Chest X-ray:
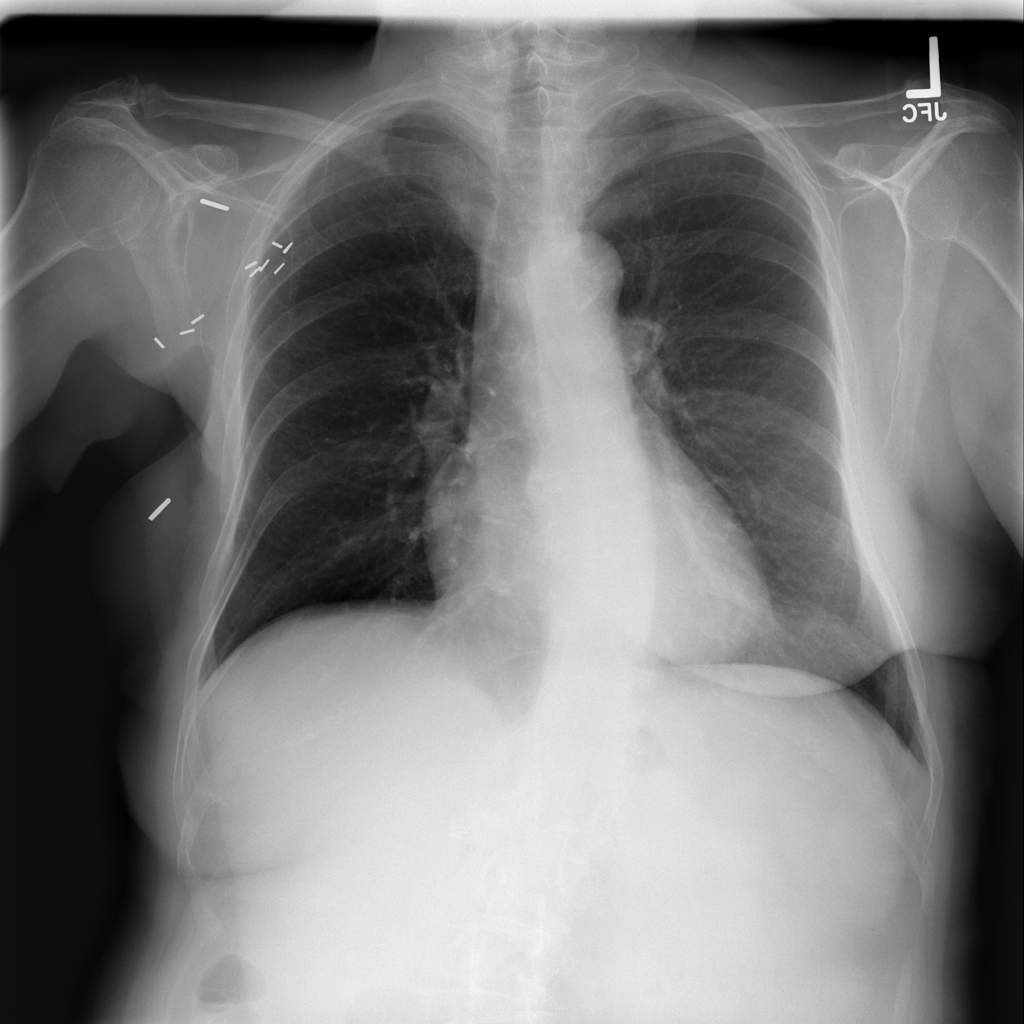
Findings: Cardiomegaly
No abnormal finding: no